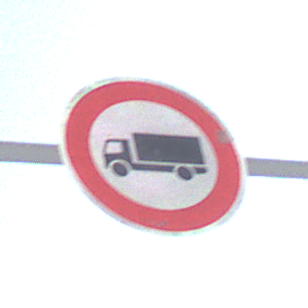
Verkehrszeichen: VerbotFuerKraftfahrzeugeUeberDreiKommaFuenfTonnen
Umgebung: Outdoor, Nature
Tageszeit: MorningAfternoon
Wetter: Clear
Licht: Natural
Jahreszeit: NotSpecified
Kontrast: HighContrast